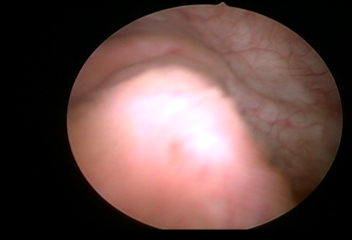
Modality: WLC
Class: Anatomical landmarks
Subclass: UreteralOrifice
Bladder cancer association: No
Annotated structures: Right ureteral orifice